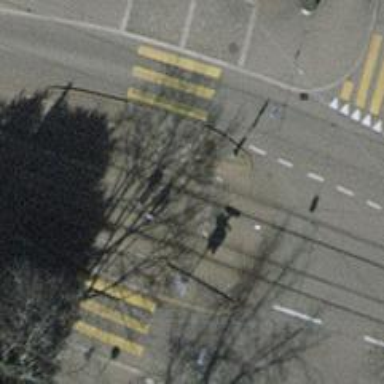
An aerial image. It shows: Kerb serving as barrier.